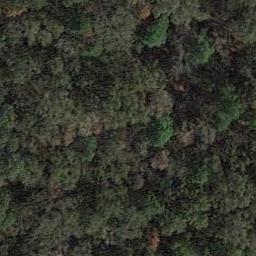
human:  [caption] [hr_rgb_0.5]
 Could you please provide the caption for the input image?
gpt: The forest is consist of yellow and green trees .

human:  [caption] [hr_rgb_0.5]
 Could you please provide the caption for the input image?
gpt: The forest has a lot of dense yellow trees and green trees .

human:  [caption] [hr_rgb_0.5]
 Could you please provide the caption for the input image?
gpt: There is a path in the middle of this forest .

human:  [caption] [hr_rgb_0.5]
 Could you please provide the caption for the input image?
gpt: Many green trees are in a forest .

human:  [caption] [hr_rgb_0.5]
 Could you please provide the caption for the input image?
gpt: A forest with many green trees and several brown trees .